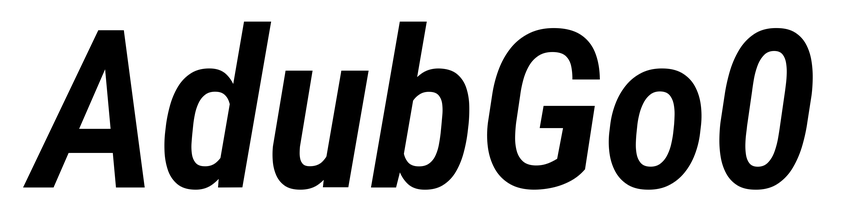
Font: Roboto-Italic_Condensed_SemiBold_Italic